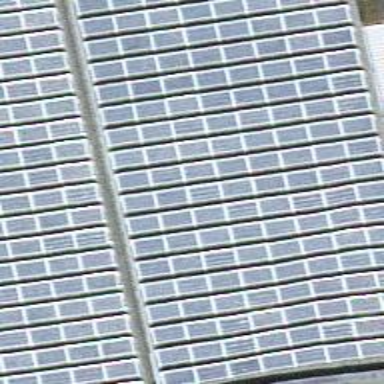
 consisting of solar photovoltaic panels."